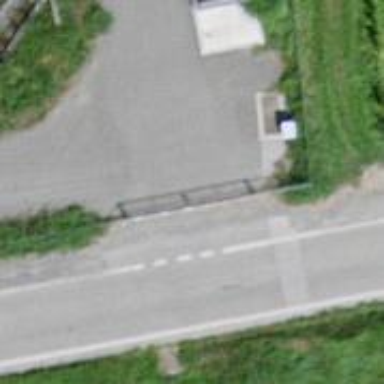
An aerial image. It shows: Gate.